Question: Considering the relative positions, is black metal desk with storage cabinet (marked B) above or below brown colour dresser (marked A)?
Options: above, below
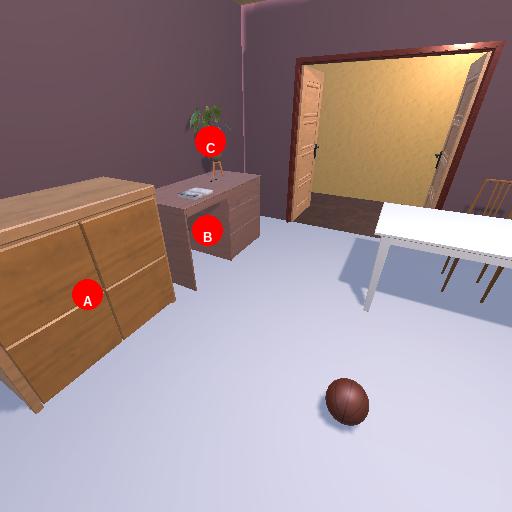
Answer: above